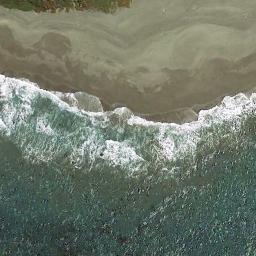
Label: beach